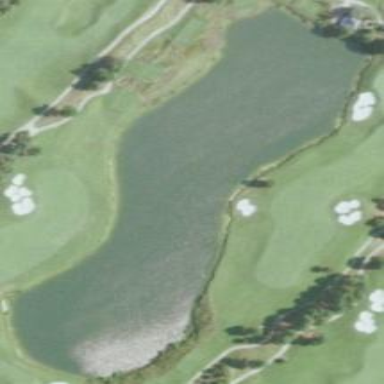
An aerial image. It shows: Water hazard on golf course.